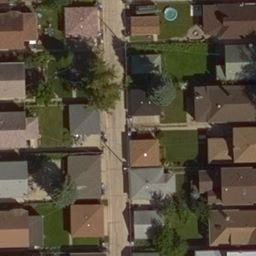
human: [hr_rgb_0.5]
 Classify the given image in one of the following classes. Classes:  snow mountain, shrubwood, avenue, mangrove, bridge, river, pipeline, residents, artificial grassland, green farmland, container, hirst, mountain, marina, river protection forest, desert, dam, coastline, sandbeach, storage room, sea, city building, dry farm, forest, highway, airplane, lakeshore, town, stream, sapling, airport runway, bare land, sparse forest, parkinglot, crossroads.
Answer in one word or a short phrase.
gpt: residents